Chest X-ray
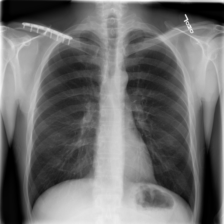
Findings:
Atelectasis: negative
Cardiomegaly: negative
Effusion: negative
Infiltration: negative
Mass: negative
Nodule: negative
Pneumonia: negative
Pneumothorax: negative
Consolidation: negative
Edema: negative
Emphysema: negative
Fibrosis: negative
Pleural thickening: negative
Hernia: negative